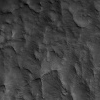
Atmospheric dust classification: not_dusty